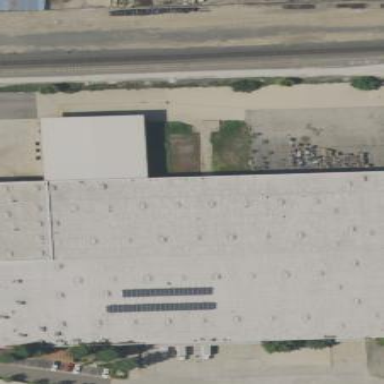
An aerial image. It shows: Building with flat roof.